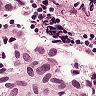
Metastatic tissue present: yes